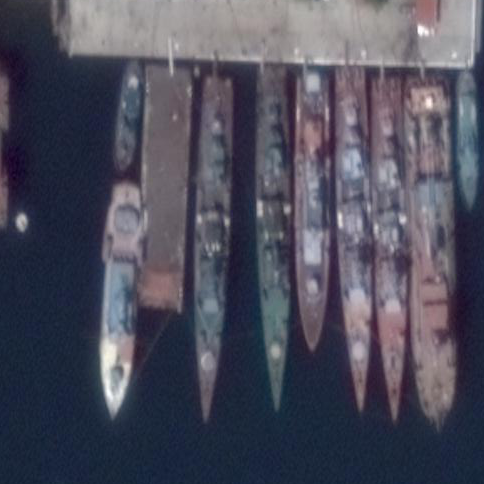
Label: cruiser